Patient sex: F
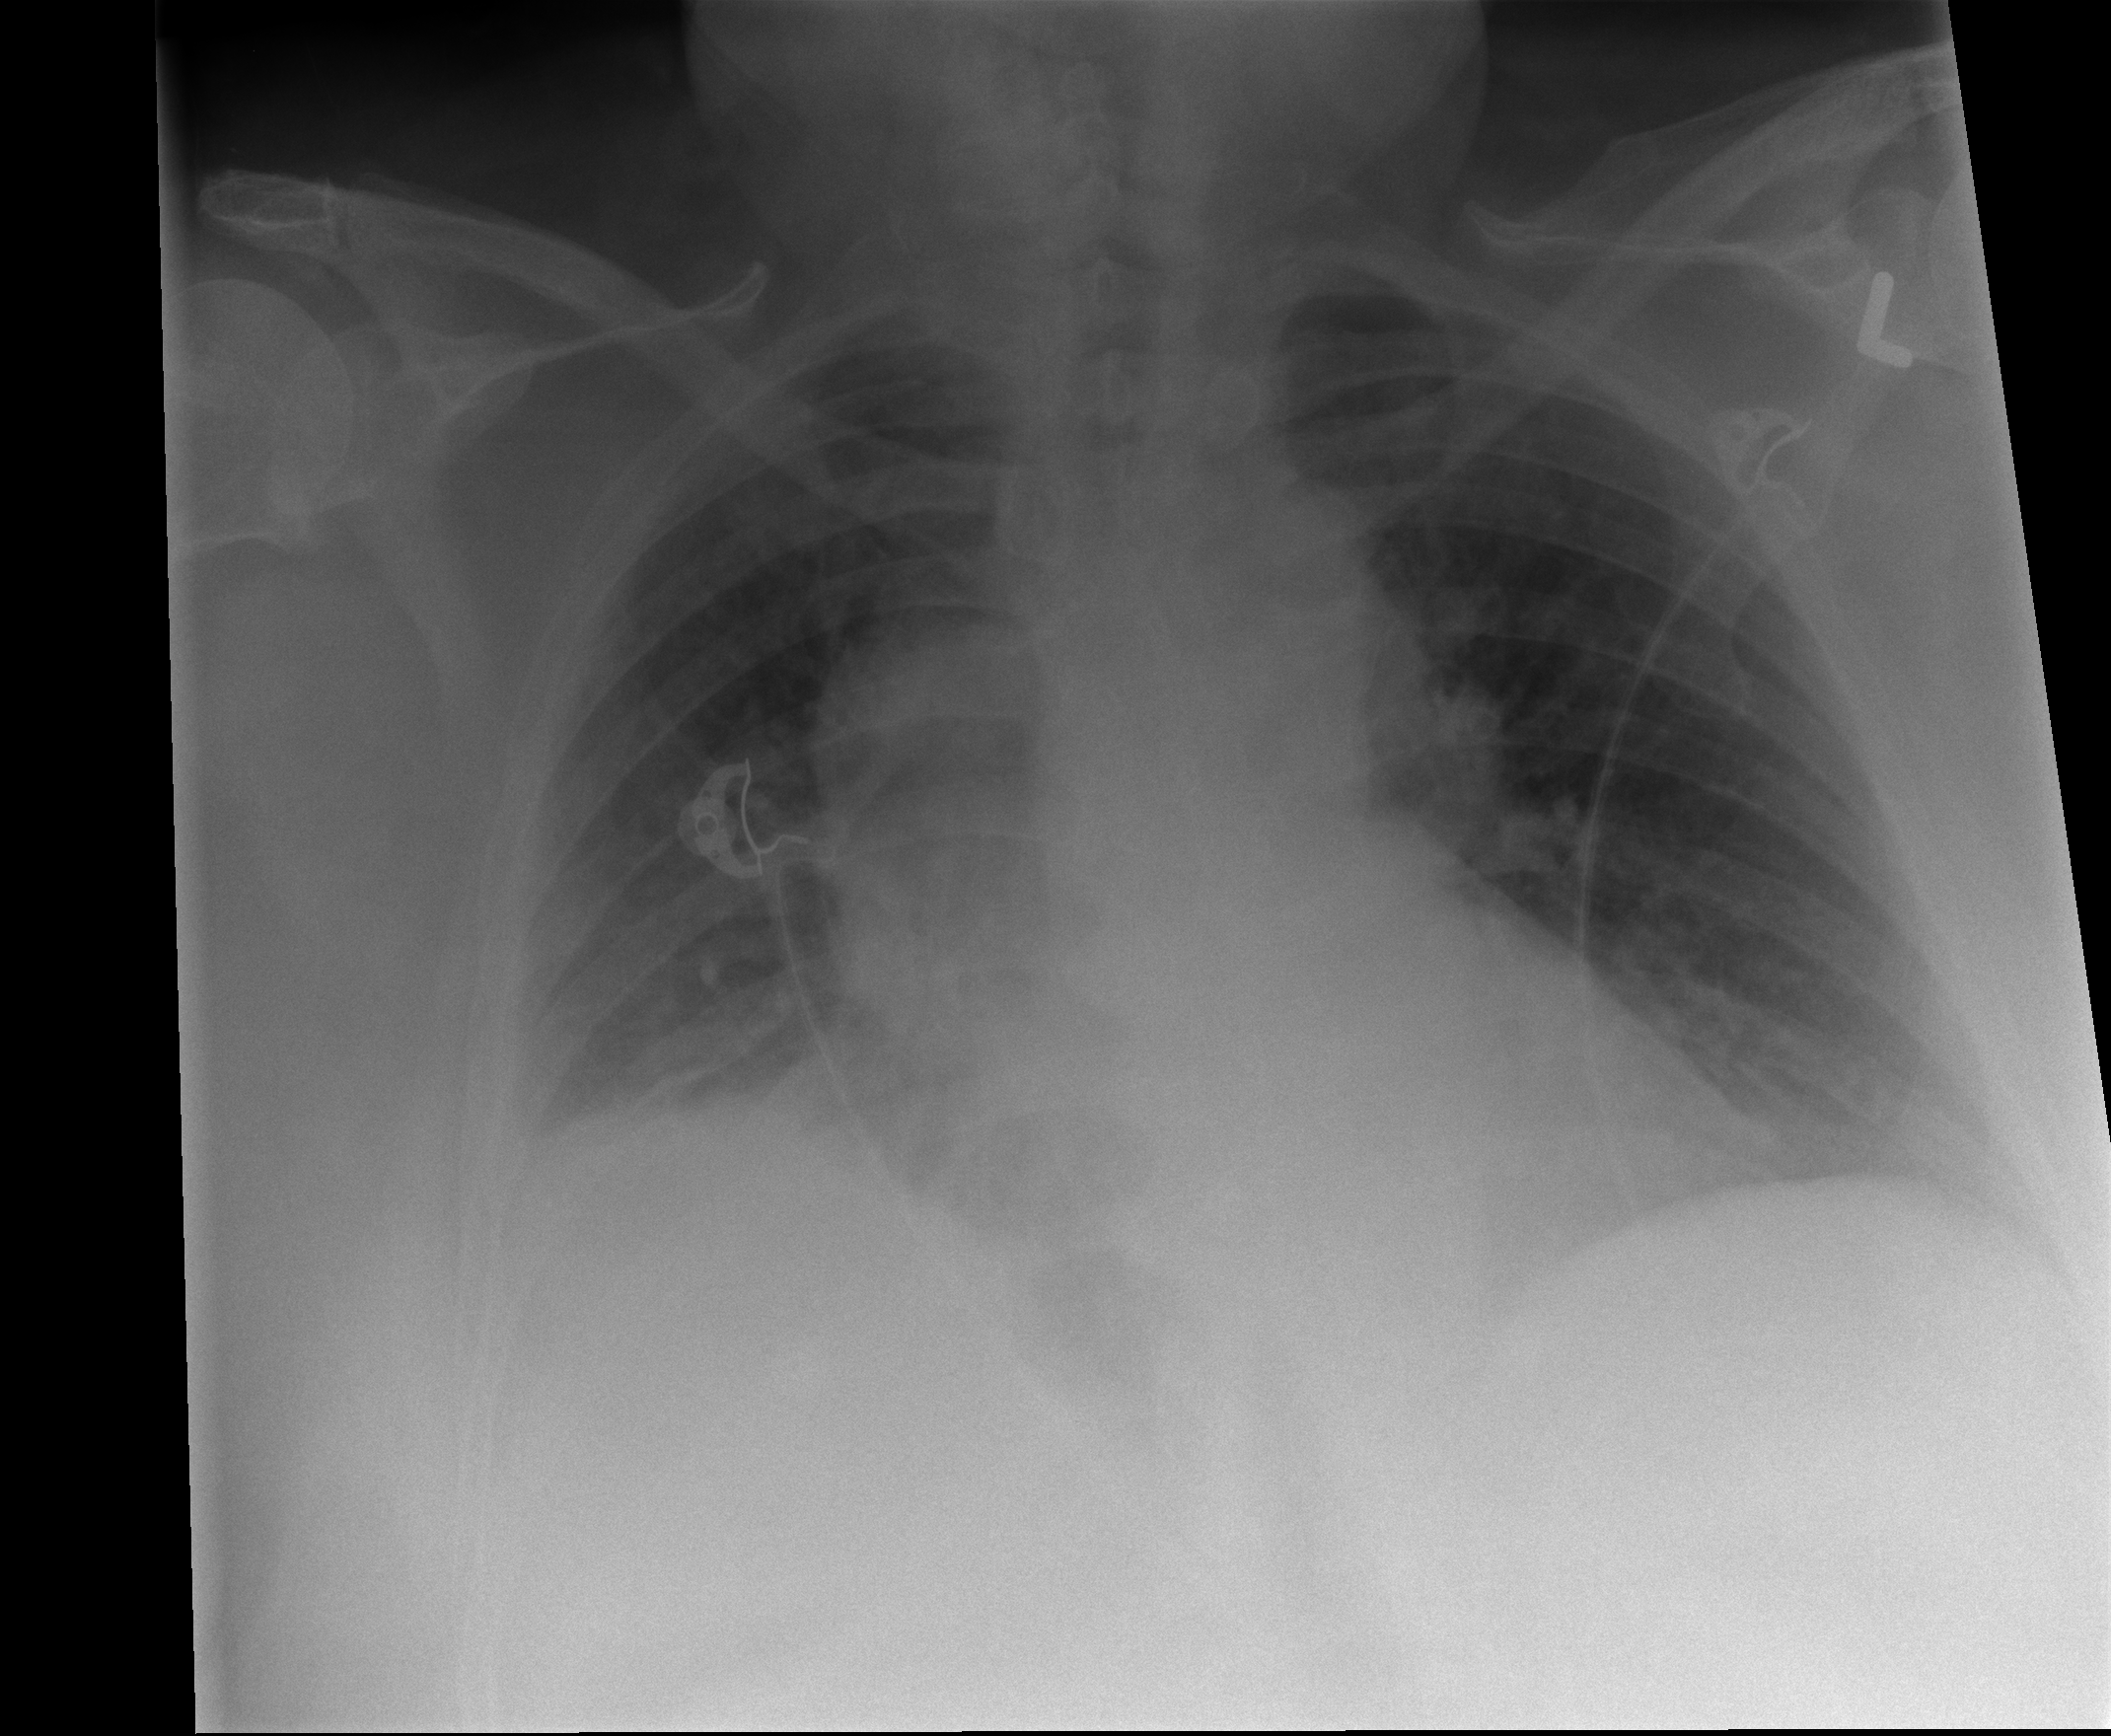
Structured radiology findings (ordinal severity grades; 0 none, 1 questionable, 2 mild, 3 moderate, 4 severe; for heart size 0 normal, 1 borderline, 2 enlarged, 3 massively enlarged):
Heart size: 0
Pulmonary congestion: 2
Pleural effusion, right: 2
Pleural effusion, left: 0
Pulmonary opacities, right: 0
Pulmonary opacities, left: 0
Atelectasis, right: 2
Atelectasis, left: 0